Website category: university
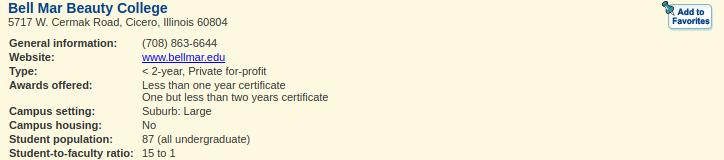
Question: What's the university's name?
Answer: Bell Mar Beauty College

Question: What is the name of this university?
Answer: Bell Mar Beauty College

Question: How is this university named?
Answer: Bell Mar Beauty College

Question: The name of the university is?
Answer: Bell Mar Beauty College

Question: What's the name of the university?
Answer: Bell Mar Beauty College

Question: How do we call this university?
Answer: Bell Mar Beauty College

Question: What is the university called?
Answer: Bell Mar Beauty College

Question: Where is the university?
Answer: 5717 W. Cermak Road, Cicero, Illinois 60804

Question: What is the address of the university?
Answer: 5717 W. Cermak Road, Cicero, Illinois 60804

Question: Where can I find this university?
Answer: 5717 W. Cermak Road, Cicero, Illinois 60804

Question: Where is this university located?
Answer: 5717 W. Cermak Road, Cicero, Illinois 60804

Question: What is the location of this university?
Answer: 5717 W. Cermak Road, Cicero, Illinois 60804

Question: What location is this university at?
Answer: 5717 W. Cermak Road, Cicero, Illinois 60804

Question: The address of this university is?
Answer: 5717 W. Cermak Road, Cicero, Illinois 60804

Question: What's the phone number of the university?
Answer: (708) 863-6644

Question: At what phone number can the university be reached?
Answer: (708) 863-6644

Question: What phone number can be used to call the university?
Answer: (708) 863-6644

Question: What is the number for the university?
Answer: (708) 863-6644

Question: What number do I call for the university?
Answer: (708) 863-6644

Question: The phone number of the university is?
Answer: (708) 863-6644

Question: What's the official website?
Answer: www.bellmar.edu

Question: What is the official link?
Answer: www.bellmar.edu

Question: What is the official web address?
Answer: www.bellmar.edu

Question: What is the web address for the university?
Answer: www.bellmar.edu

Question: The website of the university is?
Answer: www.bellmar.edu

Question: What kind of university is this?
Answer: < 2-year, Private for-profit

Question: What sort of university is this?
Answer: < 2-year, Private for-profit

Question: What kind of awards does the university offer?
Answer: Less than one year certificate One but less than two years certificate

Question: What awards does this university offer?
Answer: Less than one year certificate One but less than two years certificate

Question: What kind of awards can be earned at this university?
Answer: Less than one year certificate One but less than two years certificate

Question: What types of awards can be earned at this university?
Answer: Less than one year certificate One but less than two years certificate

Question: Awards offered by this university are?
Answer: Less than one year certificate One but less than two years certificate

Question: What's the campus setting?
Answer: Suburb: Large

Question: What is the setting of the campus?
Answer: Suburb: Large

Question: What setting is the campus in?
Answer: Suburb: Large

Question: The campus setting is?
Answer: Suburb: Large

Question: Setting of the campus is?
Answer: Suburb: Large

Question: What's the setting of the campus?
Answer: Suburb: Large

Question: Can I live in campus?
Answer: No

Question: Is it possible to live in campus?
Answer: No

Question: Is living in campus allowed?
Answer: No

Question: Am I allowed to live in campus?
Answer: No

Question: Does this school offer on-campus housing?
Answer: No

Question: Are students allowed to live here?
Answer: No

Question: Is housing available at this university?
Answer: No

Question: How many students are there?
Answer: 87 (all undergraduate)

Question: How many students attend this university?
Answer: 87 (all undergraduate)

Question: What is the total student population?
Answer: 87 (all undergraduate)

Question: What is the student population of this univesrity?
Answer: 87 (all undergraduate)

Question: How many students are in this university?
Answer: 87 (all undergraduate)

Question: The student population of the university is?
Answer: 87 (all undergraduate)

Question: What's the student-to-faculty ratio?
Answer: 15 to 1

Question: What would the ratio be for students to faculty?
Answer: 15 to 1

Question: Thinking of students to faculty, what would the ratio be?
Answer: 15 to 1

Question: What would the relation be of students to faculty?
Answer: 15 to 1

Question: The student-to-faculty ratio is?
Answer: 15 to 1

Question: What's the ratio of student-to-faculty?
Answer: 15 to 1

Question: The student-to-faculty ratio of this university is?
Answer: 15 to 1